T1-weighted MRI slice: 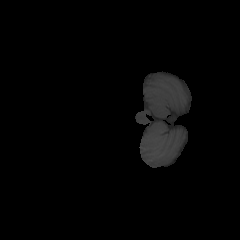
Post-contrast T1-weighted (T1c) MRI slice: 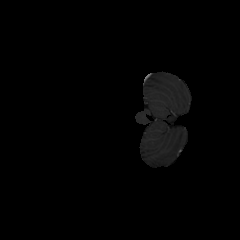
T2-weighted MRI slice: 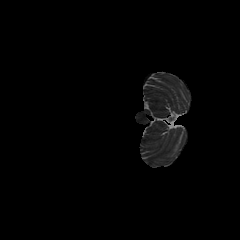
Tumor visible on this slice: no